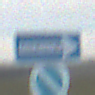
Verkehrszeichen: EinbahnstrasseRechtsweisend
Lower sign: EingeschraenktesHalteverbot
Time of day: SunriseSunset
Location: Outdoor (RoadRail)
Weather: PartlyCloudy
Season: NotSpecified
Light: Natural